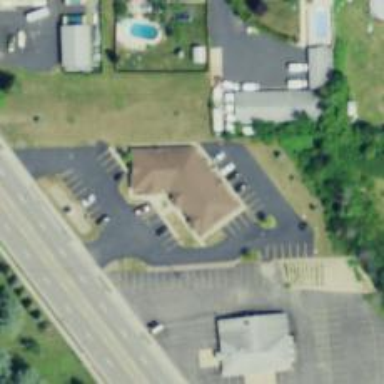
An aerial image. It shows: Healthcare clinic.